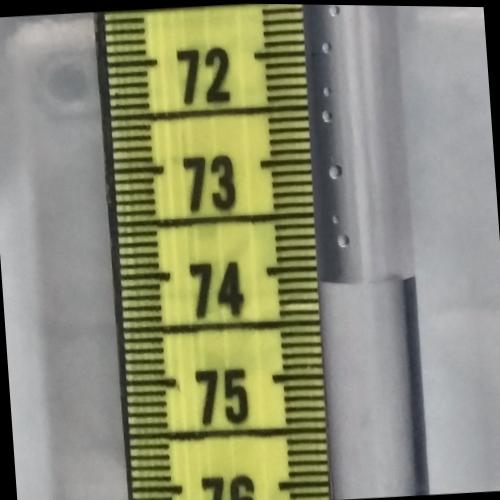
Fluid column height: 74.1 cm